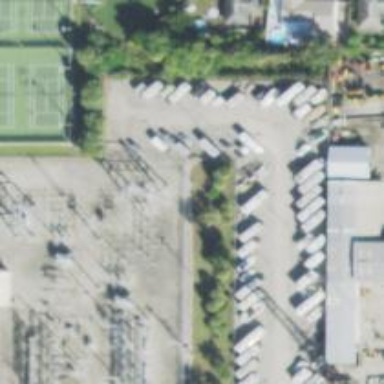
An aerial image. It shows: Switch for power supply.